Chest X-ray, PA view. Patient: 69 years old, sex F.
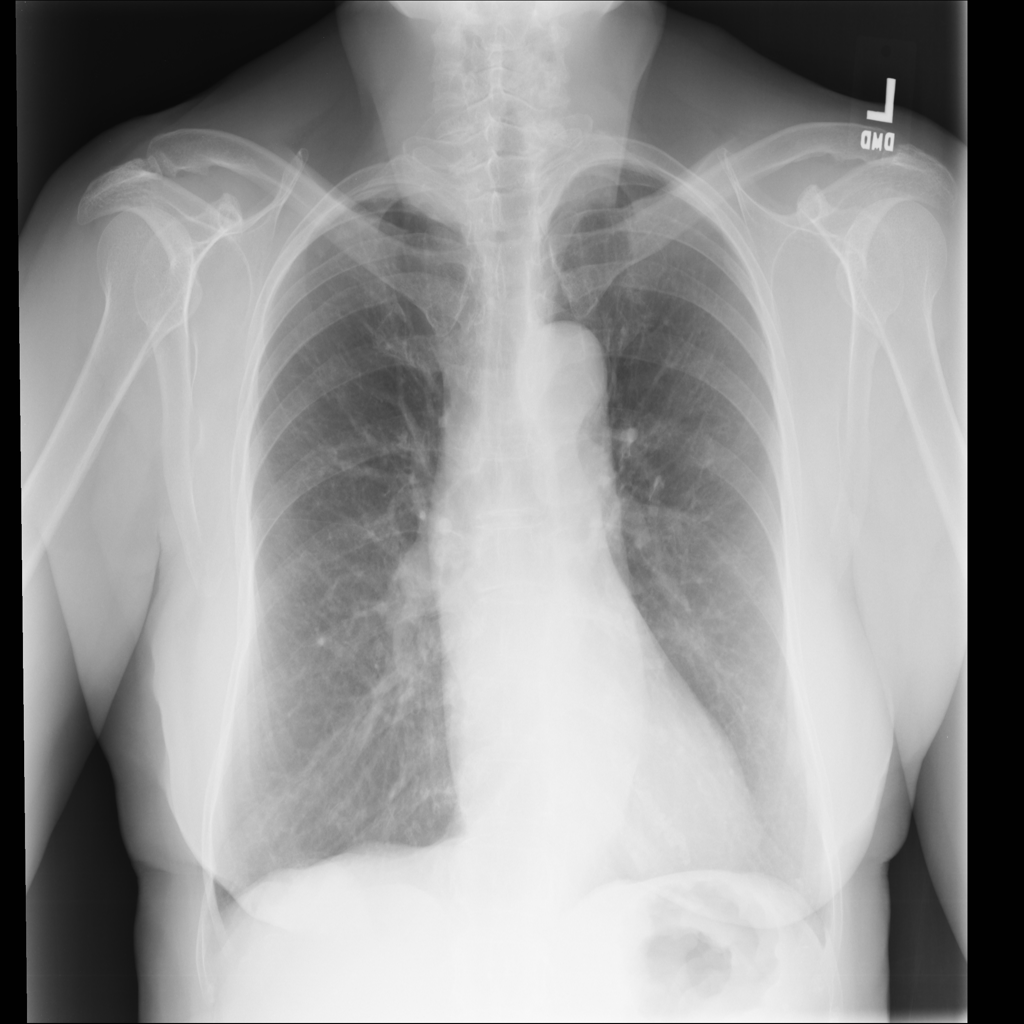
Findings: Fibrosis